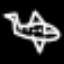
Label: airplane